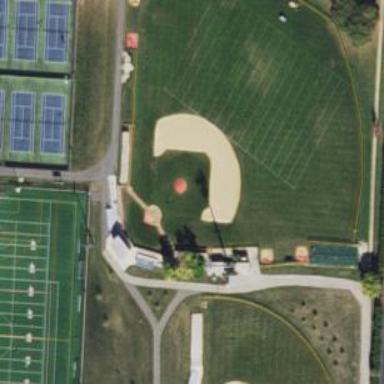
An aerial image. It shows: Grassy baseball pitch for leisure sports.